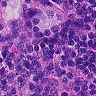
Metastatic tissue present: no